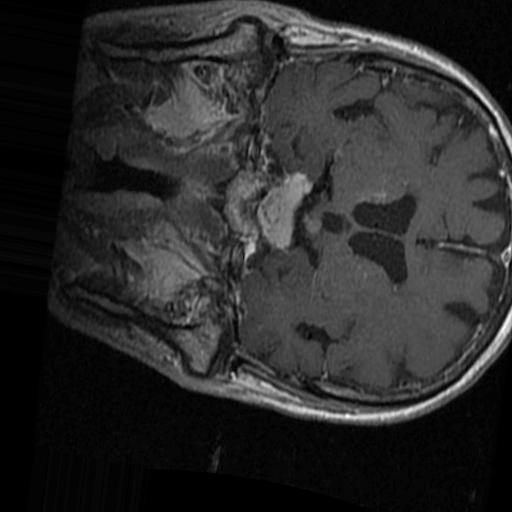
Label: brain_tumor